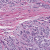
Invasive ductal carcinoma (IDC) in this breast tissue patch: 1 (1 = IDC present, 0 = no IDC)